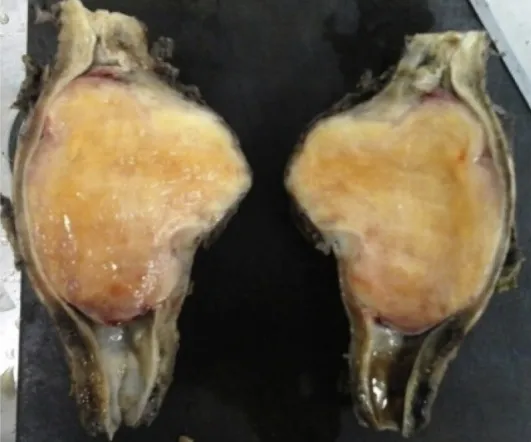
Anatomical parts of the esophageal tumor after right-sided posterolateral thoracotomy with esophagectomy.
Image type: pathology (immunostaining)